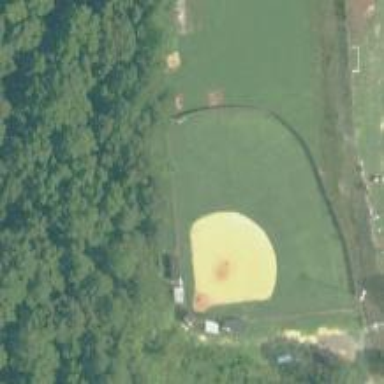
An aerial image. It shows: Baseball pitch for leisure and sports activities.